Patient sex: M
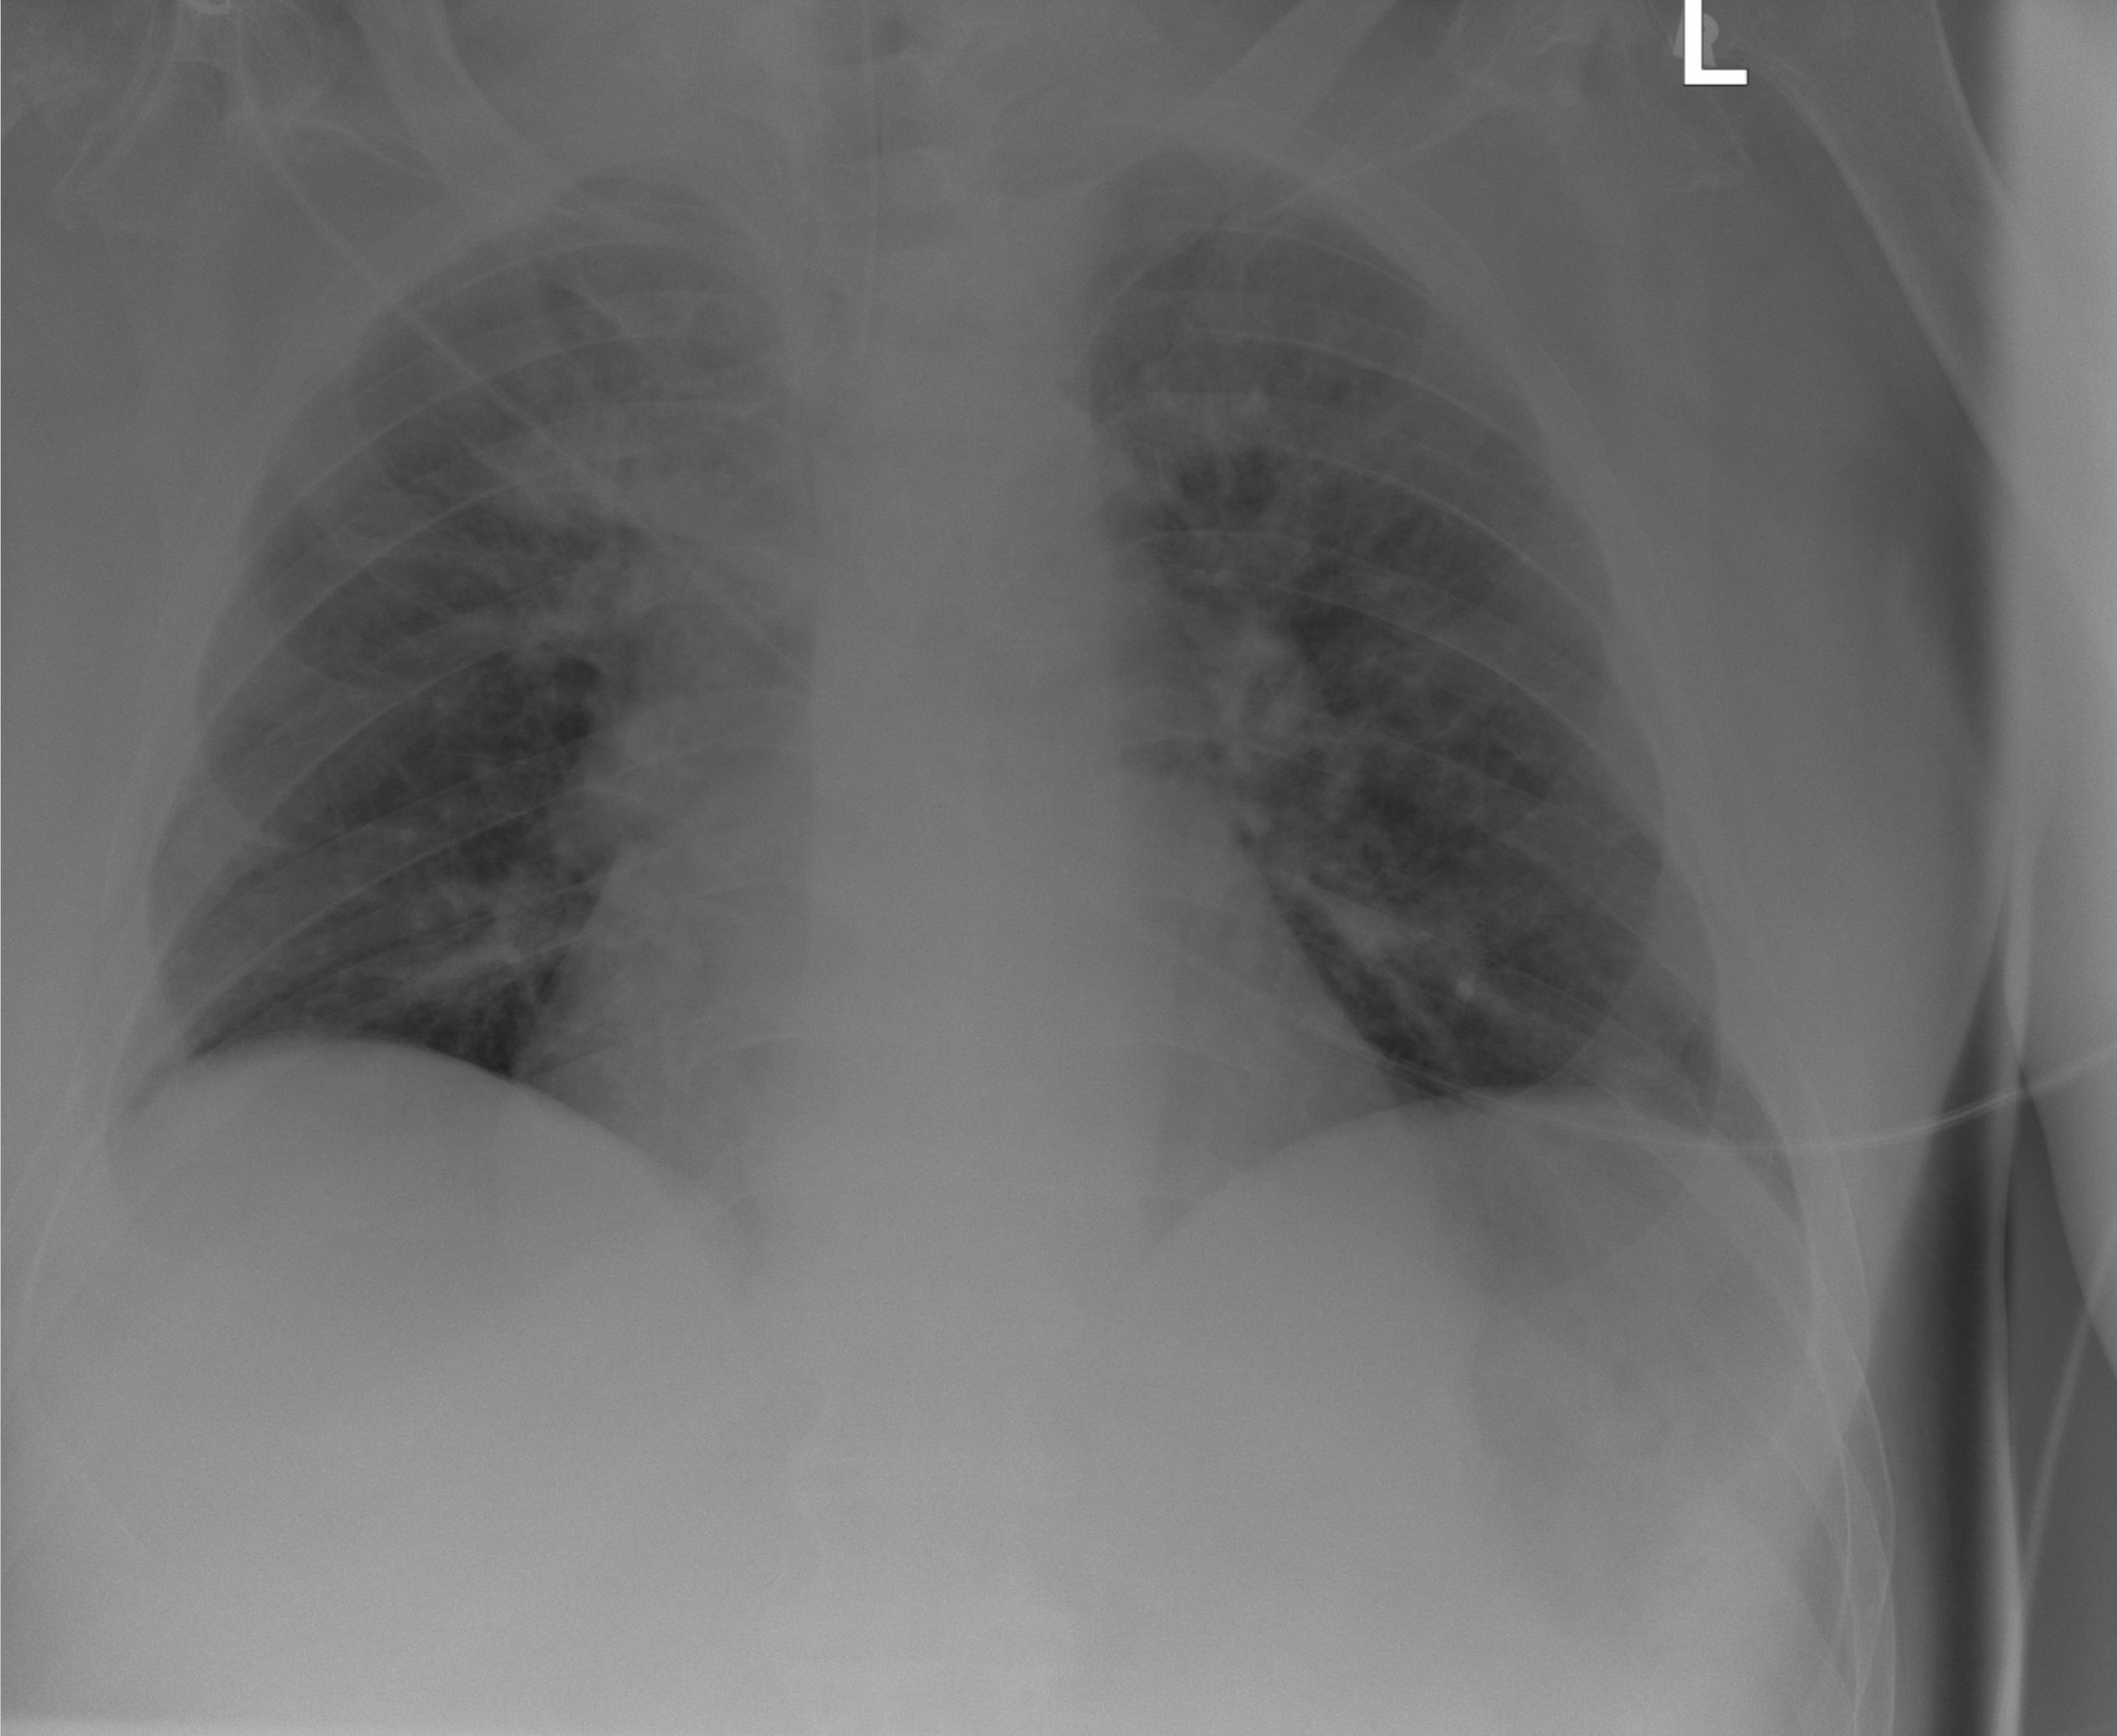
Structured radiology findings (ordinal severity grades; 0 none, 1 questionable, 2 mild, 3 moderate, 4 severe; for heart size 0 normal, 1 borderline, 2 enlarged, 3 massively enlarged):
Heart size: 1
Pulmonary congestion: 2
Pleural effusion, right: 0
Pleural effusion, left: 0
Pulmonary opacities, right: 2
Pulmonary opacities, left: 2
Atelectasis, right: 2
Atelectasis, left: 2